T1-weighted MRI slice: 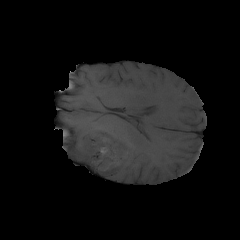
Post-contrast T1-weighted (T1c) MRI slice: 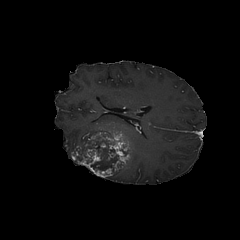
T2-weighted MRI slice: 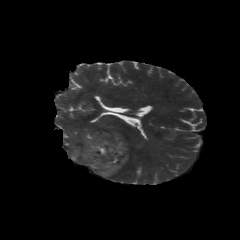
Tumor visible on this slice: yes